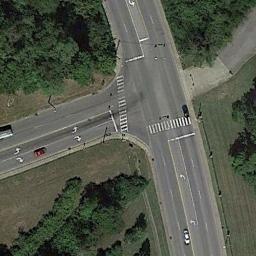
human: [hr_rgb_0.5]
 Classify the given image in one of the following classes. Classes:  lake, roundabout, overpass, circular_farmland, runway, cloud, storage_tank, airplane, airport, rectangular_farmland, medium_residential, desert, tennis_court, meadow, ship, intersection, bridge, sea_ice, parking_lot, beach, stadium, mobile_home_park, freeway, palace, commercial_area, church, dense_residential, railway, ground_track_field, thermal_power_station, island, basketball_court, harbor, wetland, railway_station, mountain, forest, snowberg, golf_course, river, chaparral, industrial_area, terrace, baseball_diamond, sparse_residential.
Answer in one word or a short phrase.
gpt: intersection